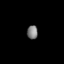
Tissue: lung
Cell type: Epithelial cells
Senescence score: 0.226
Nuclear area (px): 146
Mean DAPI intensity: 123.623